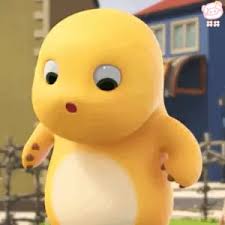
Label: nailong